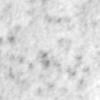
Label: no_change